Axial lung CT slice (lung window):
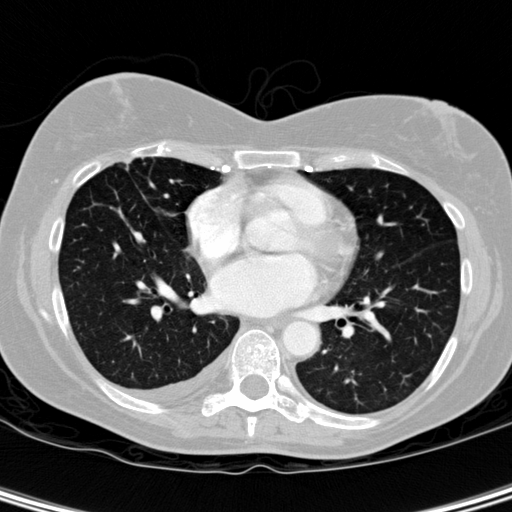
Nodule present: no